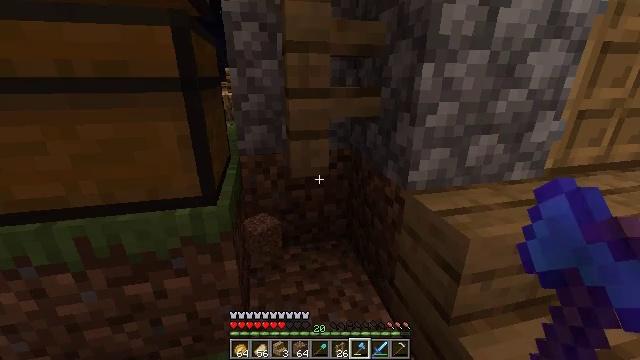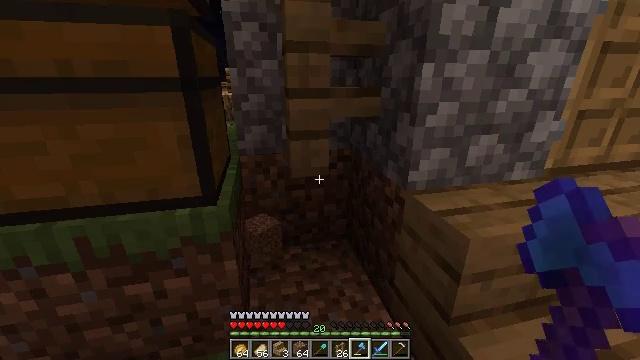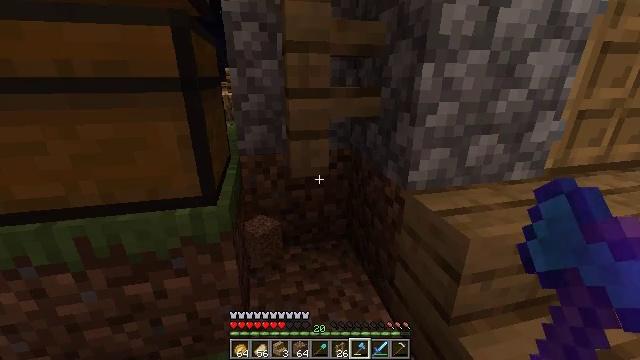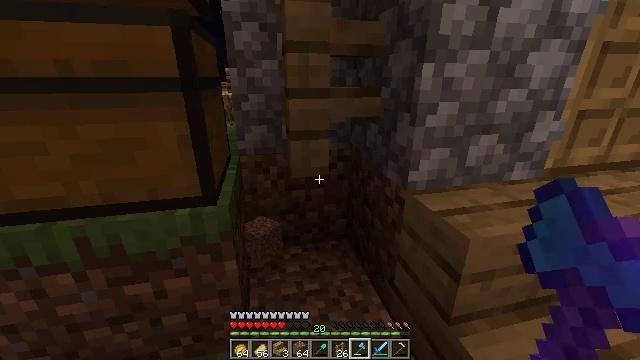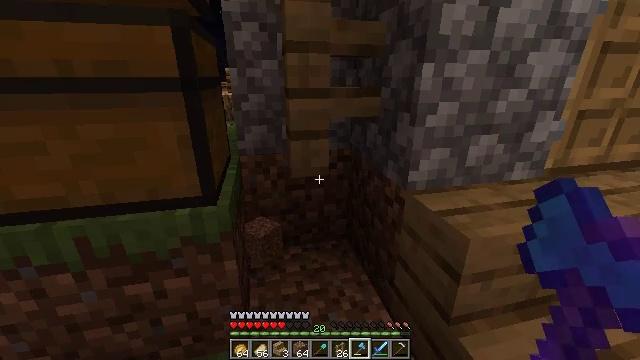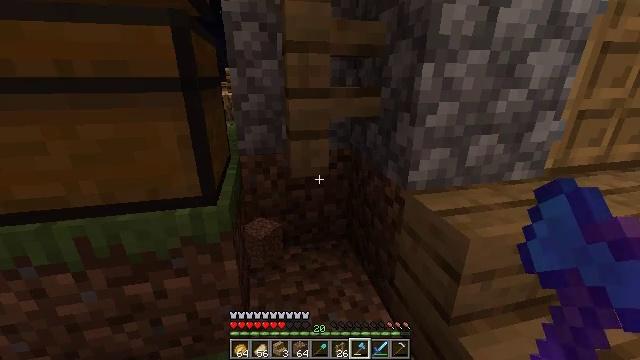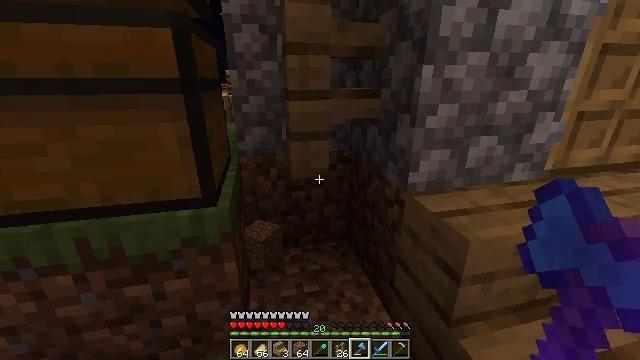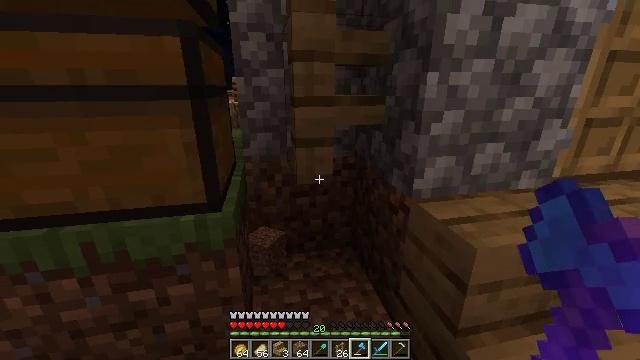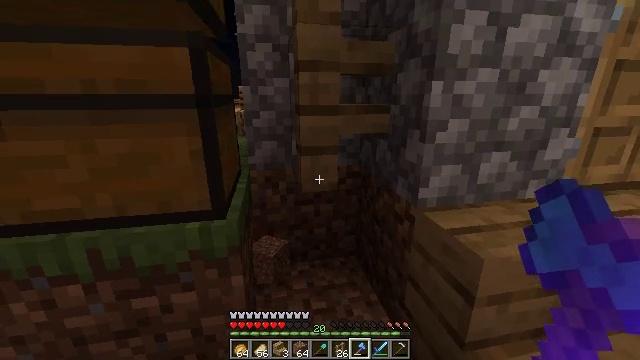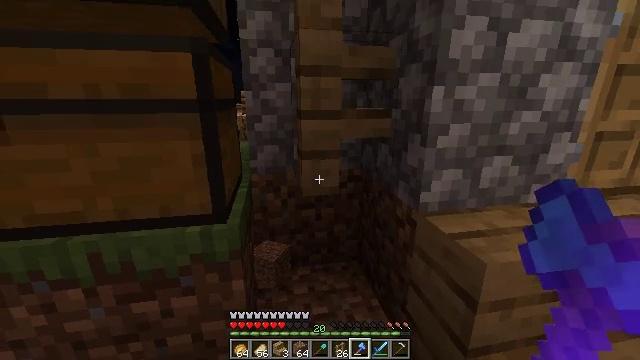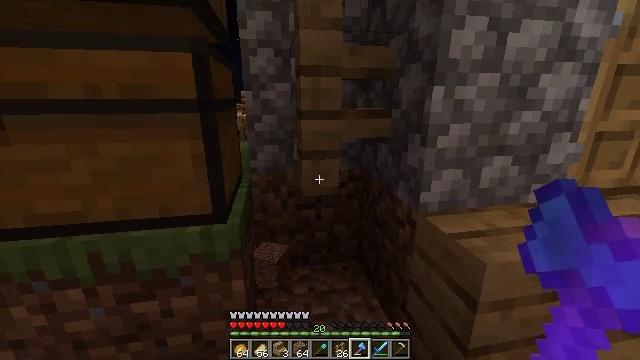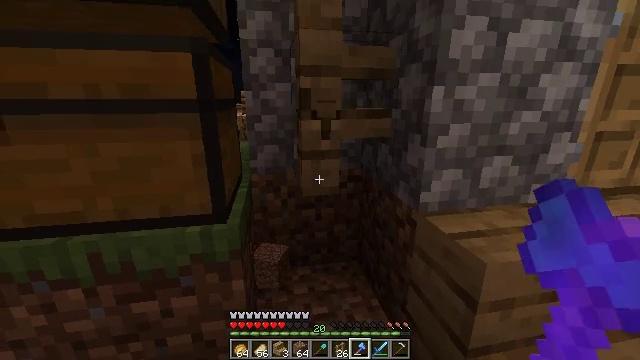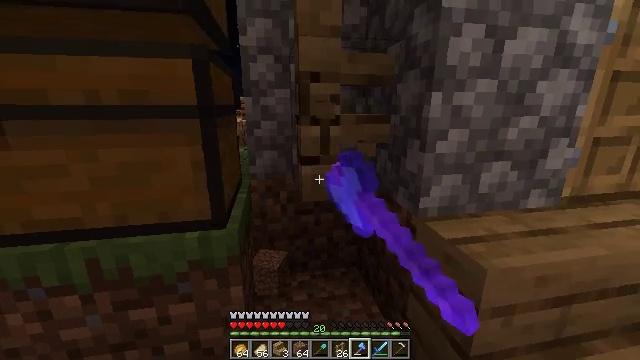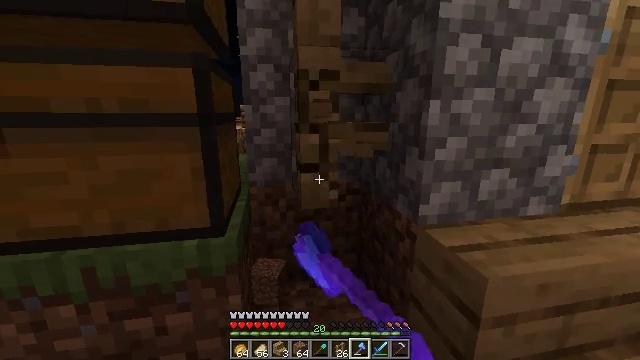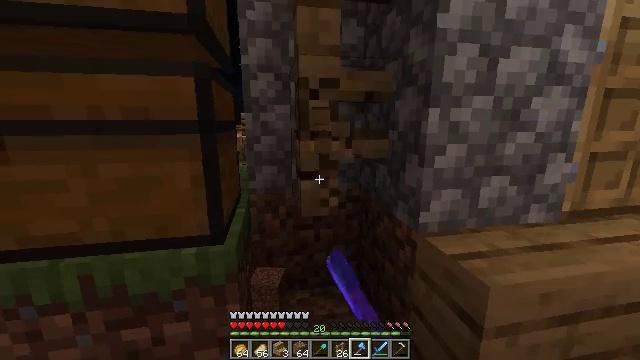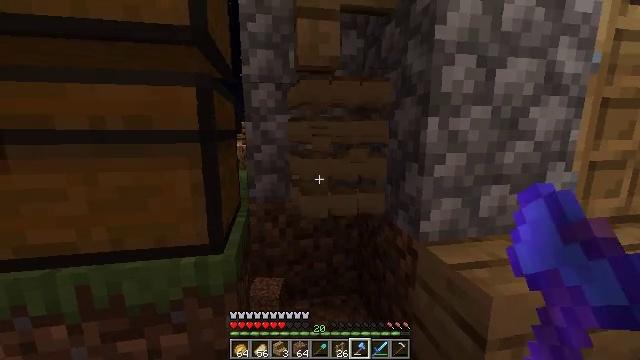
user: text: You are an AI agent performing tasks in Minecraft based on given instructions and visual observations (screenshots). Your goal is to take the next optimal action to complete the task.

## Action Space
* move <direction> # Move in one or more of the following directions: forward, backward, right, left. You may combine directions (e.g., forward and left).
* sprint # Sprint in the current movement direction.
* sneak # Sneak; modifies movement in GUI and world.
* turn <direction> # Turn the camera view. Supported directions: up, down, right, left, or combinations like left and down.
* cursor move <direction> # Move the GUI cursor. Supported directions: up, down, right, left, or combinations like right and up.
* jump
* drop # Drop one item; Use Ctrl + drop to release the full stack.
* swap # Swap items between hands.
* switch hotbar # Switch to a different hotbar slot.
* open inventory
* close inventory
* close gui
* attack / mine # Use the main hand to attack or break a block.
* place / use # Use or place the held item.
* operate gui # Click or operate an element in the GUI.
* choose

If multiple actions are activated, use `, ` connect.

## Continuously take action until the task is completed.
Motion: motion action
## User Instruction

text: Gather the oak fence pieces.
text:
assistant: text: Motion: no_op
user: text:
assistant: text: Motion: no_op
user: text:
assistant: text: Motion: no_op
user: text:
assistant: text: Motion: no_op
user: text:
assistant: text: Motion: no_op
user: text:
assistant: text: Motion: no_op
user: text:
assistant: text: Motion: turn left and up
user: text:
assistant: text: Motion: turn left and up
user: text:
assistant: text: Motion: no_op
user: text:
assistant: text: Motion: no_op
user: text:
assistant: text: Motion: attack / mine
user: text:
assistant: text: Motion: turn up, attack / mine
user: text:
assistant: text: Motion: turn up, attack / mine
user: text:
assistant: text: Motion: turn up, attack / mine
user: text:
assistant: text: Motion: turn up, attack / mine
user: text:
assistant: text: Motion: turn up, attack / mine
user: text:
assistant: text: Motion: turn up, attack / mine
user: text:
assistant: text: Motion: turn up, attack / mine
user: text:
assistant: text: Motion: turn up, attack / mine
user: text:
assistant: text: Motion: turn left and up, attack / mine
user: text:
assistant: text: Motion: turn up, attack / mine
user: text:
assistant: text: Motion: turn up, attack / mine
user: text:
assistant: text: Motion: turn up, attack / mine
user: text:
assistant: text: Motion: turn up, attack / mine
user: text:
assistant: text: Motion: attack / mine
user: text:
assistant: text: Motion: attack / mine
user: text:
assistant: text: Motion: attack / mine
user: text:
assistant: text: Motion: attack / mine
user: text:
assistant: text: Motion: turn up, attack / mine
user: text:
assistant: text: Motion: turn up, attack / mine